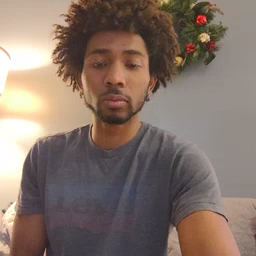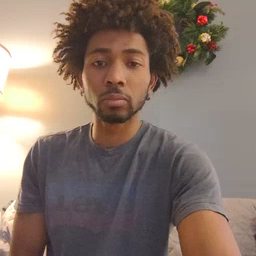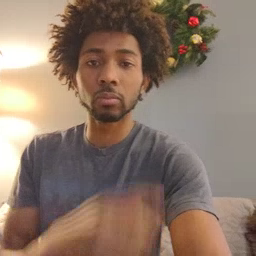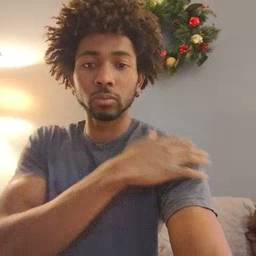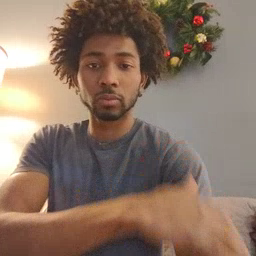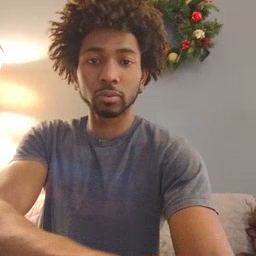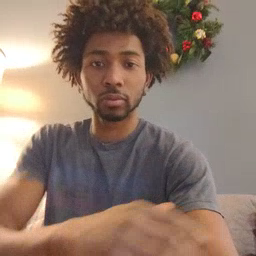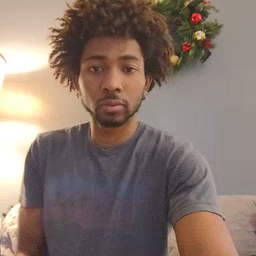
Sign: arm